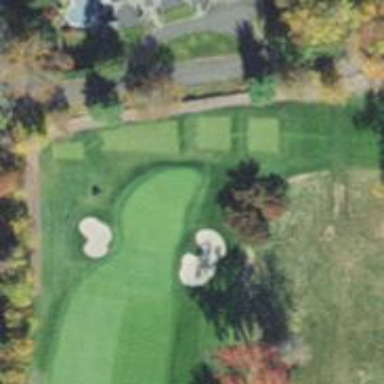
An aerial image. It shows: Golf hole.